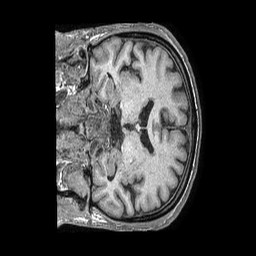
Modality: T1w
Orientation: coronal
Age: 73
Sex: male
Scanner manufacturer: philips
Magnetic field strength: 1.5 T
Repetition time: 0.007518 s
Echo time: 0.003422 s